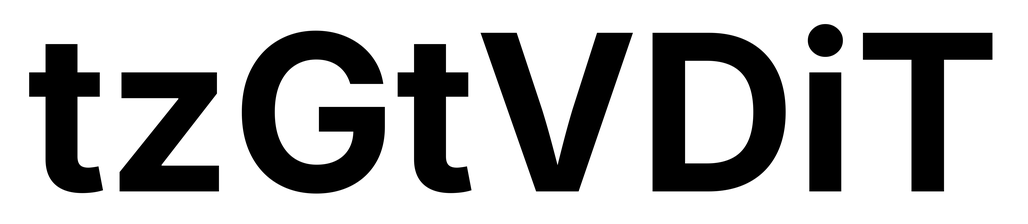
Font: Inter_Bold